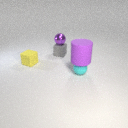
small yellow rubber cube to the left of small cyan rubber sphere